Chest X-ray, AP view. Patient: 64 years old, sex M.
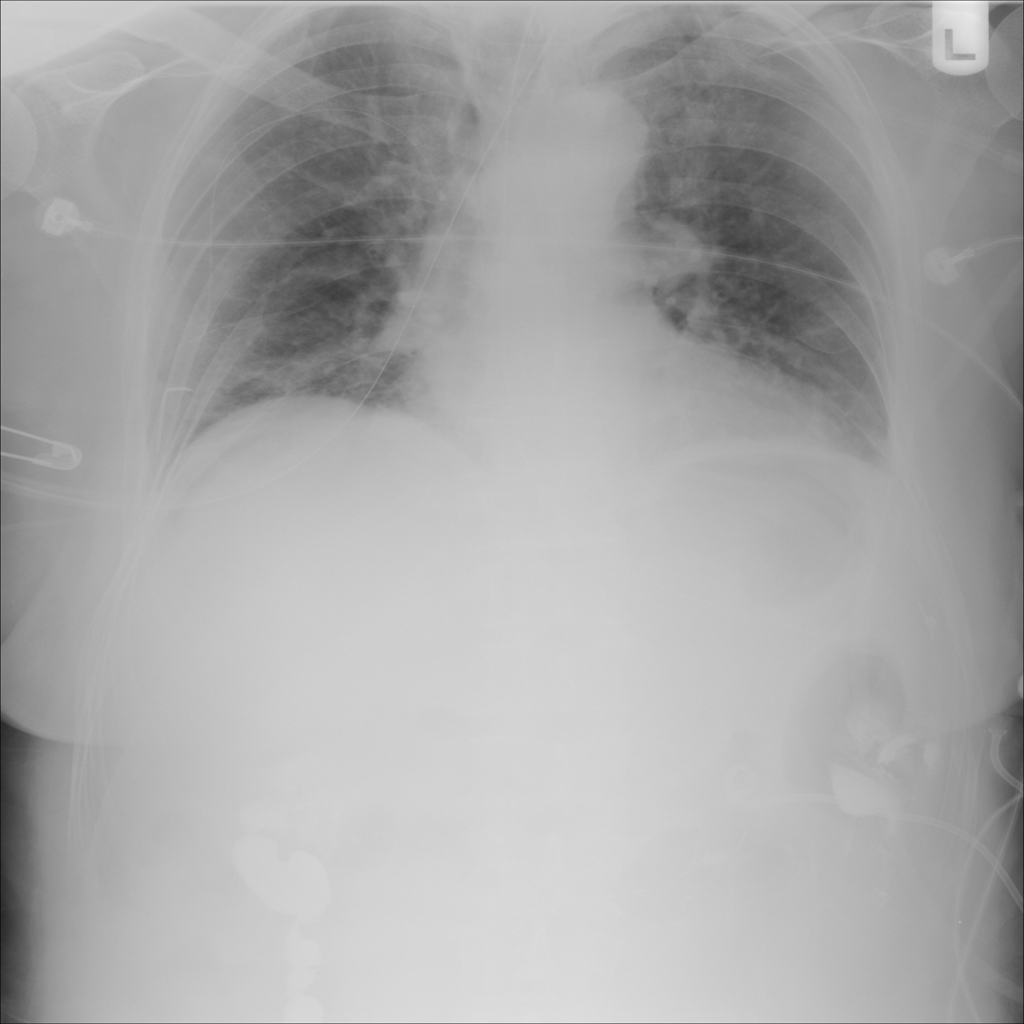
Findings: No Finding